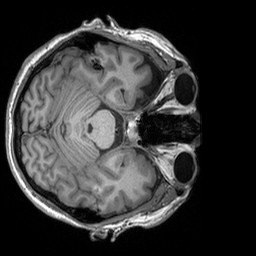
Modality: T1w
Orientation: axial
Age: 23
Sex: male
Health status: healthy
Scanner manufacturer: siemens
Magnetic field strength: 3 T
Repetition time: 2.3 s
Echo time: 0.00303 s